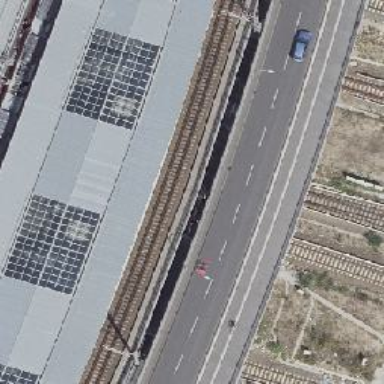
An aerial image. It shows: Railway signal.